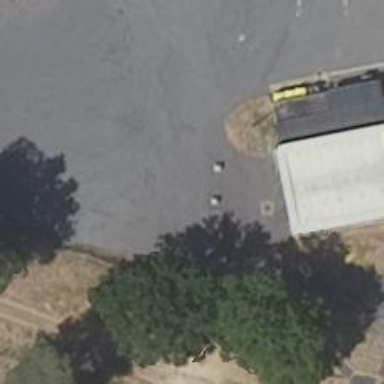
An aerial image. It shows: Asphalt road designated for service vehicles.